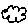
Label: cloud